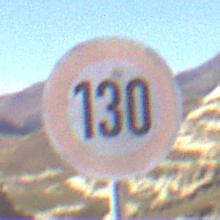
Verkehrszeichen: Geschwindigkeit130
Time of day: Midday
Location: Outdoor (Nature)
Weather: Clear
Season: NotSpecified
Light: Natural